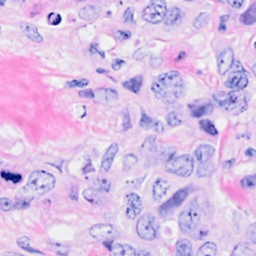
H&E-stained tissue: Breast